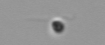
Label: nanoplankton_mix